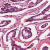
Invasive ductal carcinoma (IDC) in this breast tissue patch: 1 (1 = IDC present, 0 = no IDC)